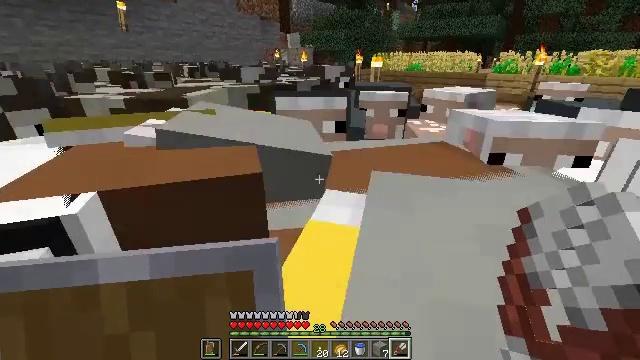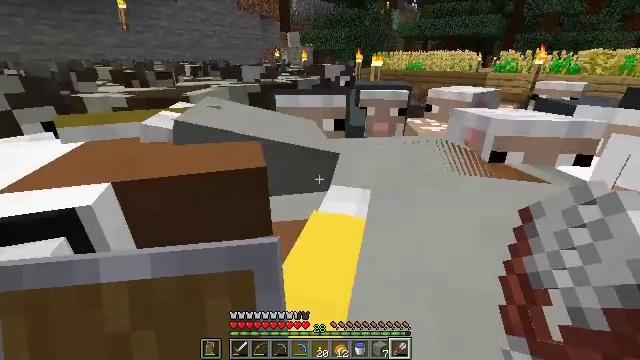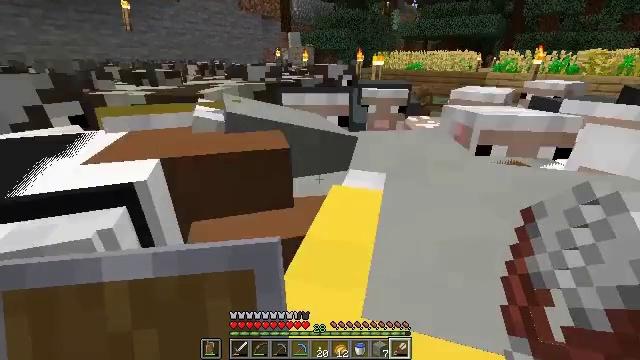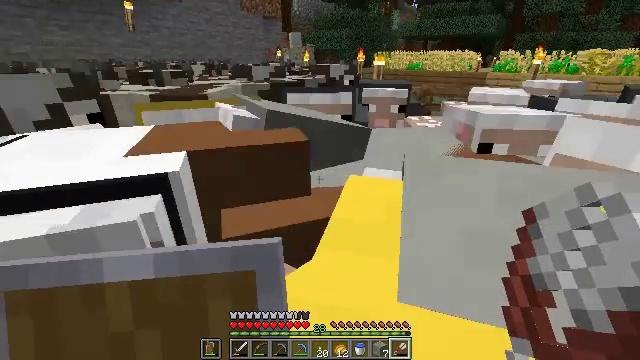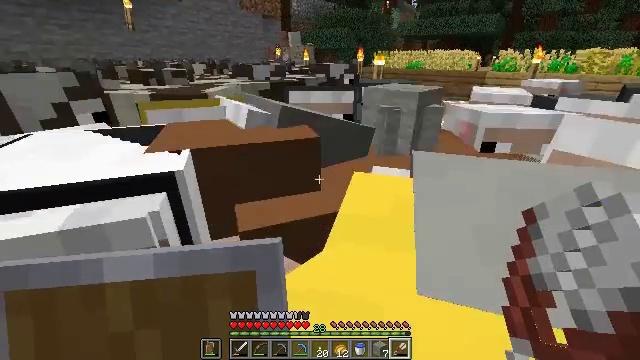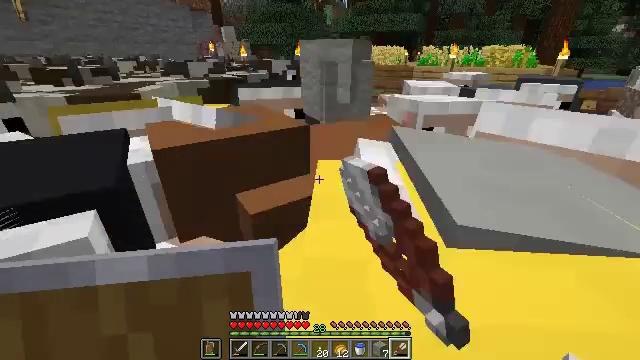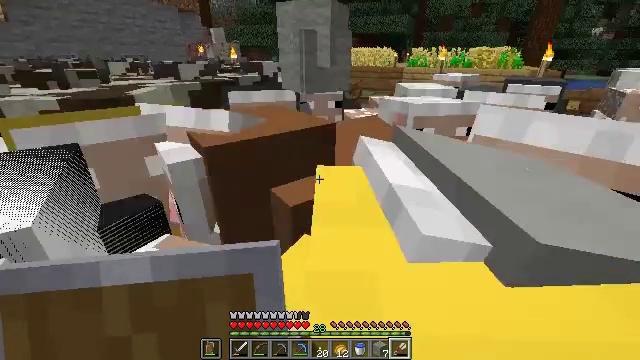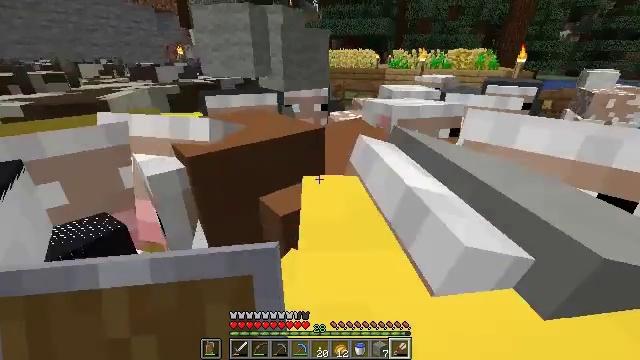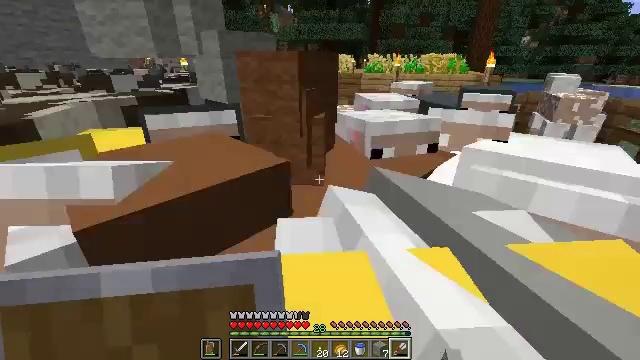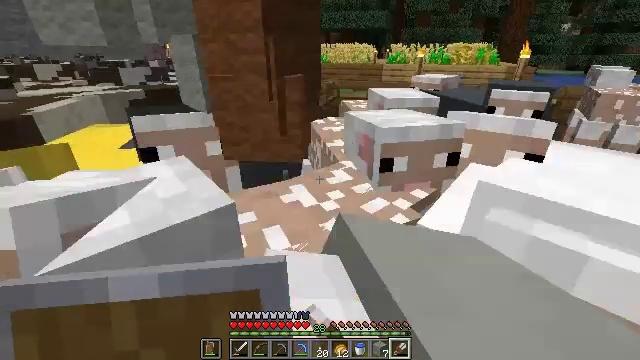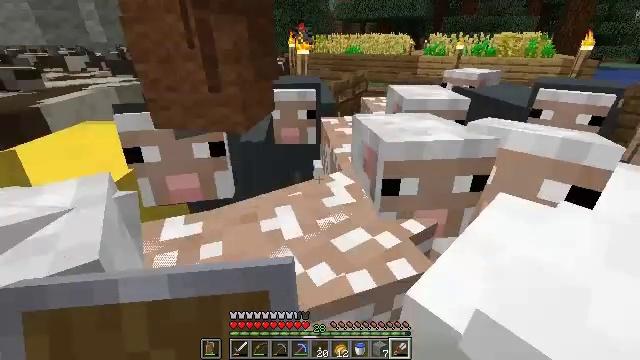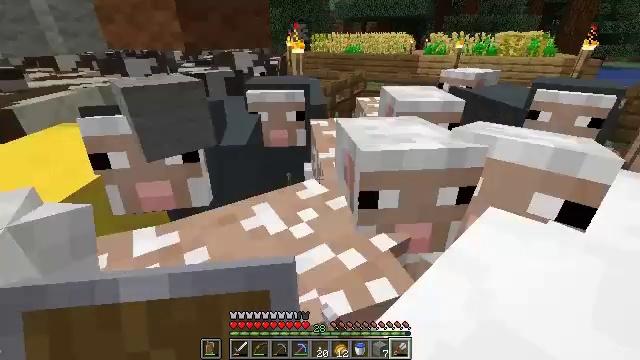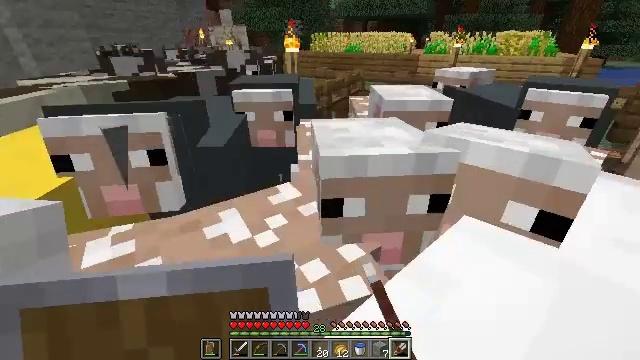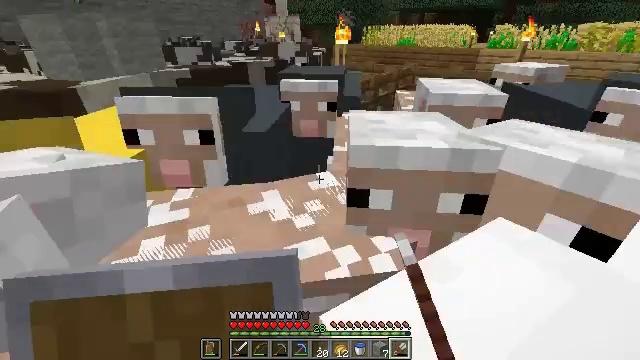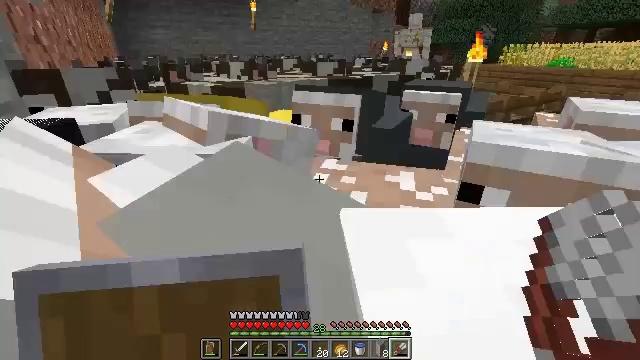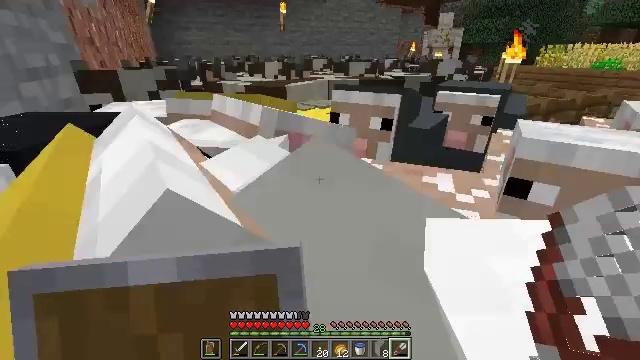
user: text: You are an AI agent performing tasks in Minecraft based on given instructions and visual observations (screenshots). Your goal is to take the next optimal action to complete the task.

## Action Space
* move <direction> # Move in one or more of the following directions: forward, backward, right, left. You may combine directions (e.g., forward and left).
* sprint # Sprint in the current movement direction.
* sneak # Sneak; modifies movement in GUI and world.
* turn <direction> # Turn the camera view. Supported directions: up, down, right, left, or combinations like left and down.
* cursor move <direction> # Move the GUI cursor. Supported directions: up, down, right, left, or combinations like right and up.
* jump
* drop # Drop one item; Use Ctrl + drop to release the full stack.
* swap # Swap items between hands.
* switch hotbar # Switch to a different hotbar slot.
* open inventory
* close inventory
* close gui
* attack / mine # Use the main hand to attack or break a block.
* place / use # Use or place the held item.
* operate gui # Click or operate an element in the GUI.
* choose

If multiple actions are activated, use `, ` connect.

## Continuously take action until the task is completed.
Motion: motion action
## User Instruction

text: Break the mature wheat plants.
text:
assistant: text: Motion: use / place
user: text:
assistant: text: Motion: use / place
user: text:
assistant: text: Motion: use / place
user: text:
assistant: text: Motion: use / place
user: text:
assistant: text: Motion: turn right, use / place
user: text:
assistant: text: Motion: move forward, turn right, use / place
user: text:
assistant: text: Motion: move forward, turn right, use / place
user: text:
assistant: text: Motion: move forward and move right, turn right, use / place
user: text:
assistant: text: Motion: move forward and move right, turn left and down, use / place
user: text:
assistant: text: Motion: move forward and move right, turn left and down, use / place
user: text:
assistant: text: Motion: move forward, use / place
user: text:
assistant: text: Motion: use / place
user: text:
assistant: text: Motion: turn left and down, use / place
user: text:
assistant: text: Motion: turn left and up
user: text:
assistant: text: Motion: move forward, turn left, use / place
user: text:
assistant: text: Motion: move forward, turn left, use / place
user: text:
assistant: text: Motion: move forward and move right, turn left
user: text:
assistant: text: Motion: move forward and move right, turn right and up
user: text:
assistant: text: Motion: move forward and move right, turn right
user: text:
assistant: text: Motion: move forward, turn right
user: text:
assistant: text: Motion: move forward, turn right
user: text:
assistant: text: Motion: move forward, use / place
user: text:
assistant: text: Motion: move forward, use / place
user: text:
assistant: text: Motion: move forward, turn left and down, use / place
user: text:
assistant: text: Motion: move forward, turn left, use / place
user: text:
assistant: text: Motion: move forward
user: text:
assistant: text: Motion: move forward, use / place
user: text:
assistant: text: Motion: move forward and move right, turn right, use / place
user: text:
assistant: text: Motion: move forward and move right, use / place
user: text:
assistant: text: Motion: move forward and move right, use / place